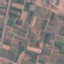
Land use / land cover: PermanentCrop